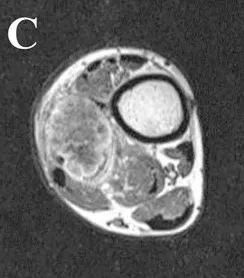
Axial T1-weighted image without contrast enhancement. And the arterial phase of T1-weighted image Gadolinium-enhanced T1-weighted images revealed obvious perilesional enhancement, particularly in the region adjacent to the normal tissue (C-E).
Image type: radiology (mri)